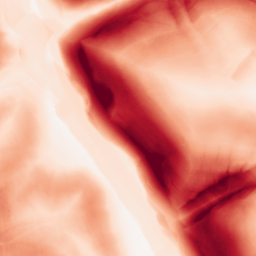
Category: morphological
Decomposition family: morphological_gradient
Decomposition parameters: size: 15
shape: diamond
Upsampling method: edge_directed
Upsampling parameters: scale: 2
Upsampling scale: 2